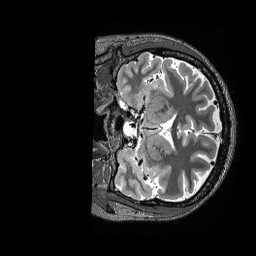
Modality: T2w
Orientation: coronal
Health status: healthy
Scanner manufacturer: siemens
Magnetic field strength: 3 T
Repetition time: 3.2 s
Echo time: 0.565 s